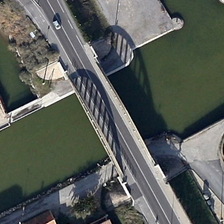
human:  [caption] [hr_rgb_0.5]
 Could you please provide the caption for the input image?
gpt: the partly shadowed bridge spans the straight river .

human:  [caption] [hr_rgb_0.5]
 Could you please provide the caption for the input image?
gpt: a bridge with one car driving cross the green river .

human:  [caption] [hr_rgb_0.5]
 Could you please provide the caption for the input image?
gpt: the bridge has a vaulted steel beam in both sides of its deck .

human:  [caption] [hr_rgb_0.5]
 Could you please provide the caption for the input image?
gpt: a suspension bridge can be seen over a river .

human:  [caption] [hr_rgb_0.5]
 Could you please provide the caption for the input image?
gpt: several buildings and several green trees are in two sides of a river with a bridge .